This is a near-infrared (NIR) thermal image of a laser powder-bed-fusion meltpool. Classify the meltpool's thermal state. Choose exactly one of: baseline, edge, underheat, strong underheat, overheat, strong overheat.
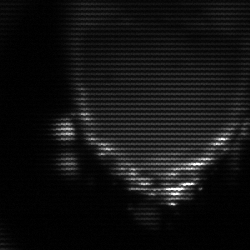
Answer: edge